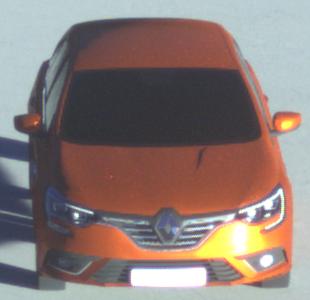
Make: Renault
Model: Mégane ENERGY TCe 100
Detailed model: Mégane (IV)
Model produced from: 2016/03
Model produced until: 2018/08
Doors: 5
Color: orange
Road condition: dry road
Daytime: sunrise or sunset
Contrast: high contrast